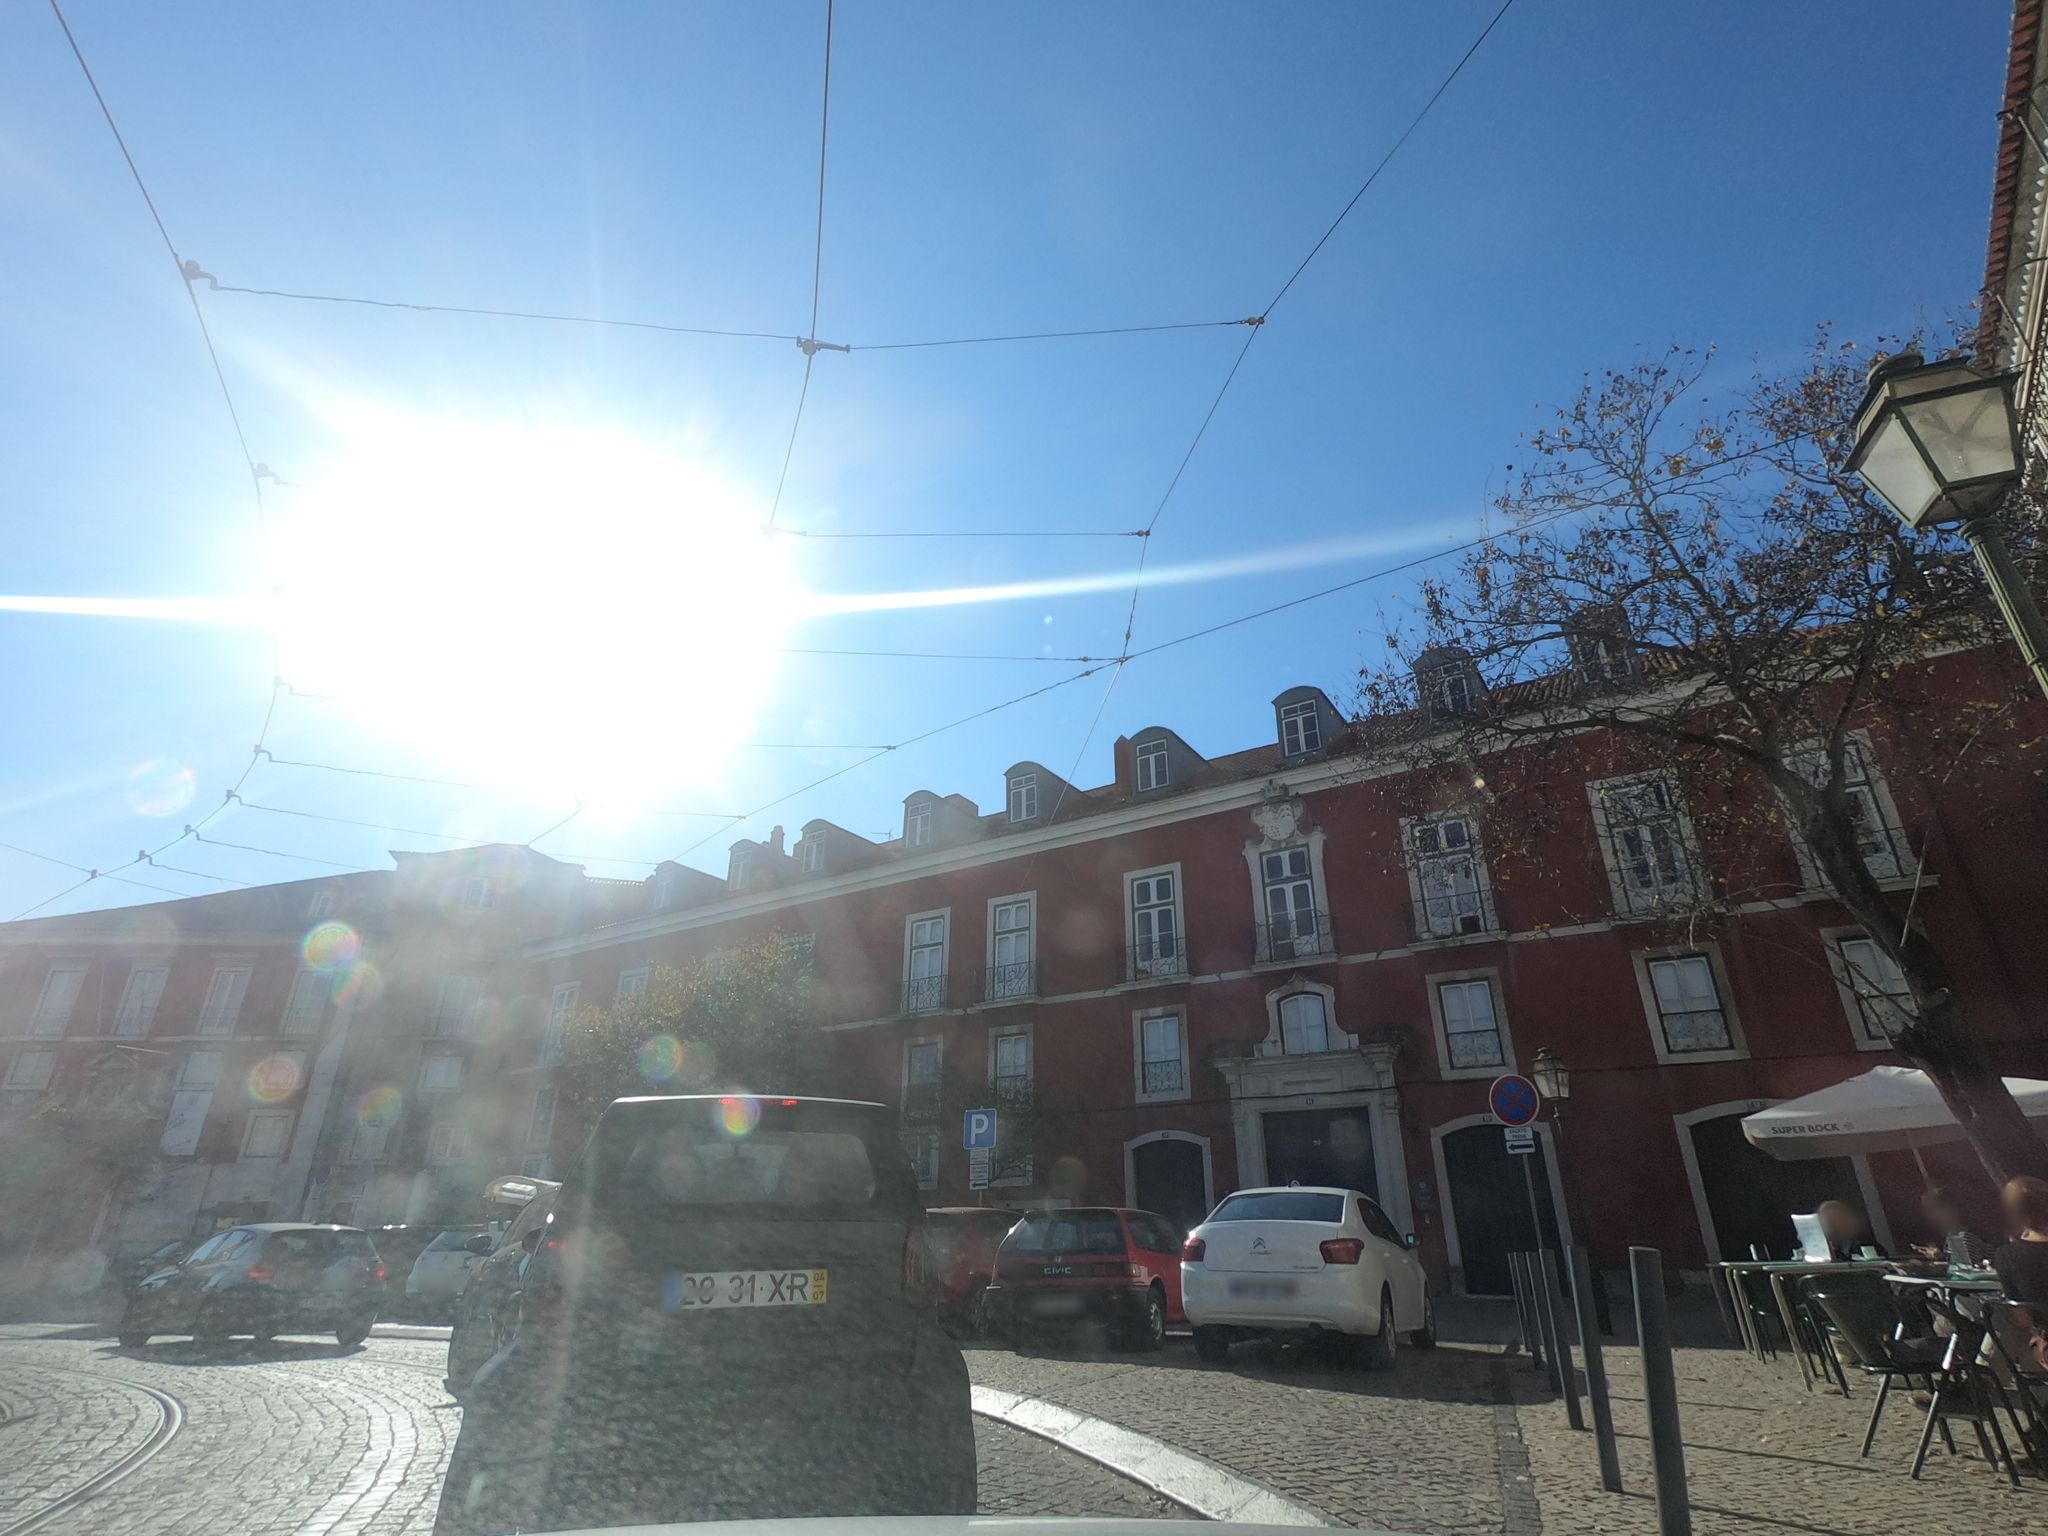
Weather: clear
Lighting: day
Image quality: good
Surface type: driving surface
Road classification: footway, steps, pedestrian, residential
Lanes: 2
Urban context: urban centre
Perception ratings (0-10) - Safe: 1.11, Lively: 4.22, Beautiful: 5.64, Boring: 8.08, Depressing: 6.06, Wealthy: 8.19